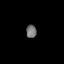
Tissue: prostate
Cell type: Epithelial cells
Senescence score: 0.3421
Nuclear area (px): 133
Mean DAPI intensity: 114.346